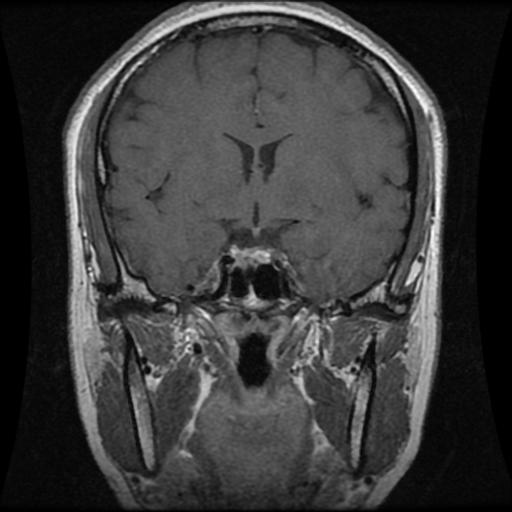
Label: pituitary